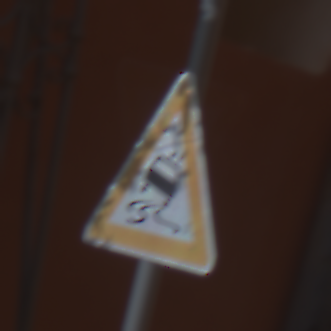
Verkehrszeichen: SchleuderOderRutschgefahr
Umgebung: Outdoor, Urban
Tageszeit: MorningAfternoon
Wetter: Clear
Licht: Natural
Jahreszeit: NotSpecified
Kontrast: MediumContrast